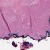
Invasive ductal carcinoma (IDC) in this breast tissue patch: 0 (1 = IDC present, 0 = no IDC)